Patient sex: M
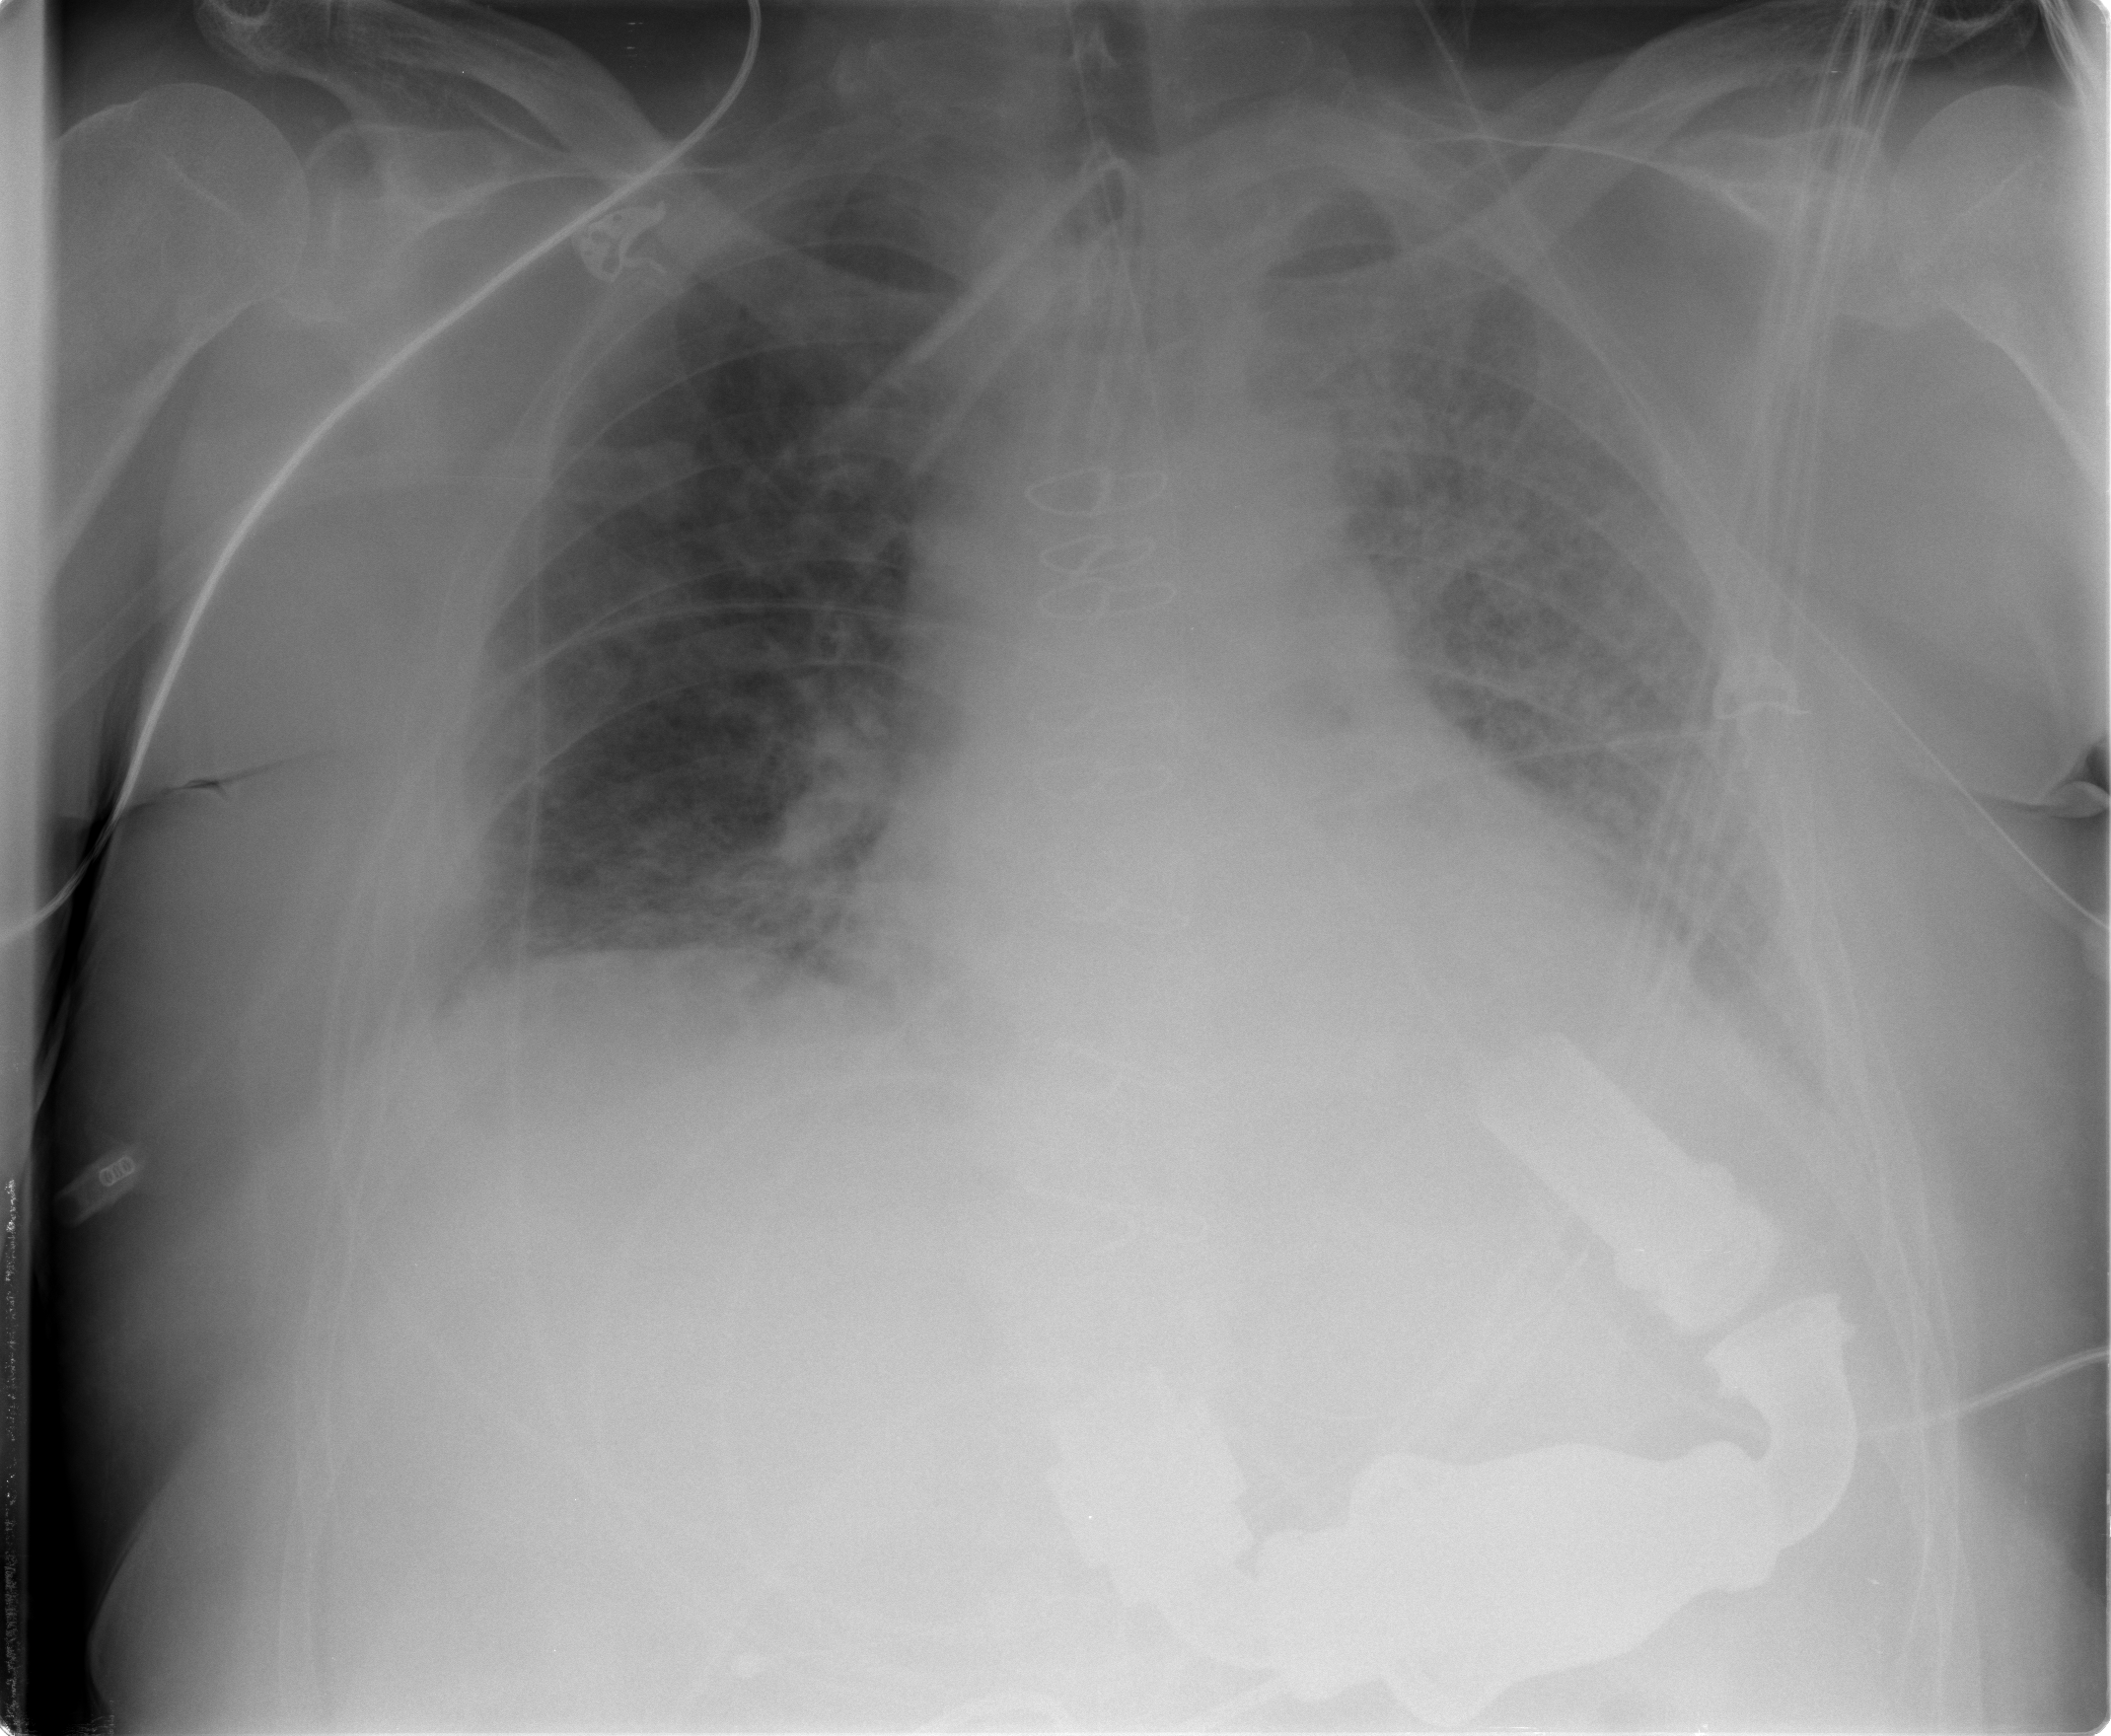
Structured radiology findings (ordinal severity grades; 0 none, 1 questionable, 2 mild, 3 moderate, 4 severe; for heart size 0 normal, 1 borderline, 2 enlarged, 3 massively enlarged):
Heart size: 2
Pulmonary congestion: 3
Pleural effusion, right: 2
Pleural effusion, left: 2
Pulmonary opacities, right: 2
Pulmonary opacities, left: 3
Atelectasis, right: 2
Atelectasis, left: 3